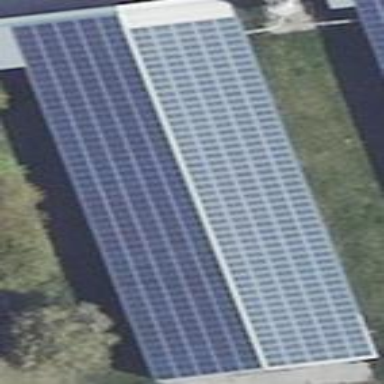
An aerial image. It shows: Small solar photovoltaic panel generator inside building.